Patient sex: F
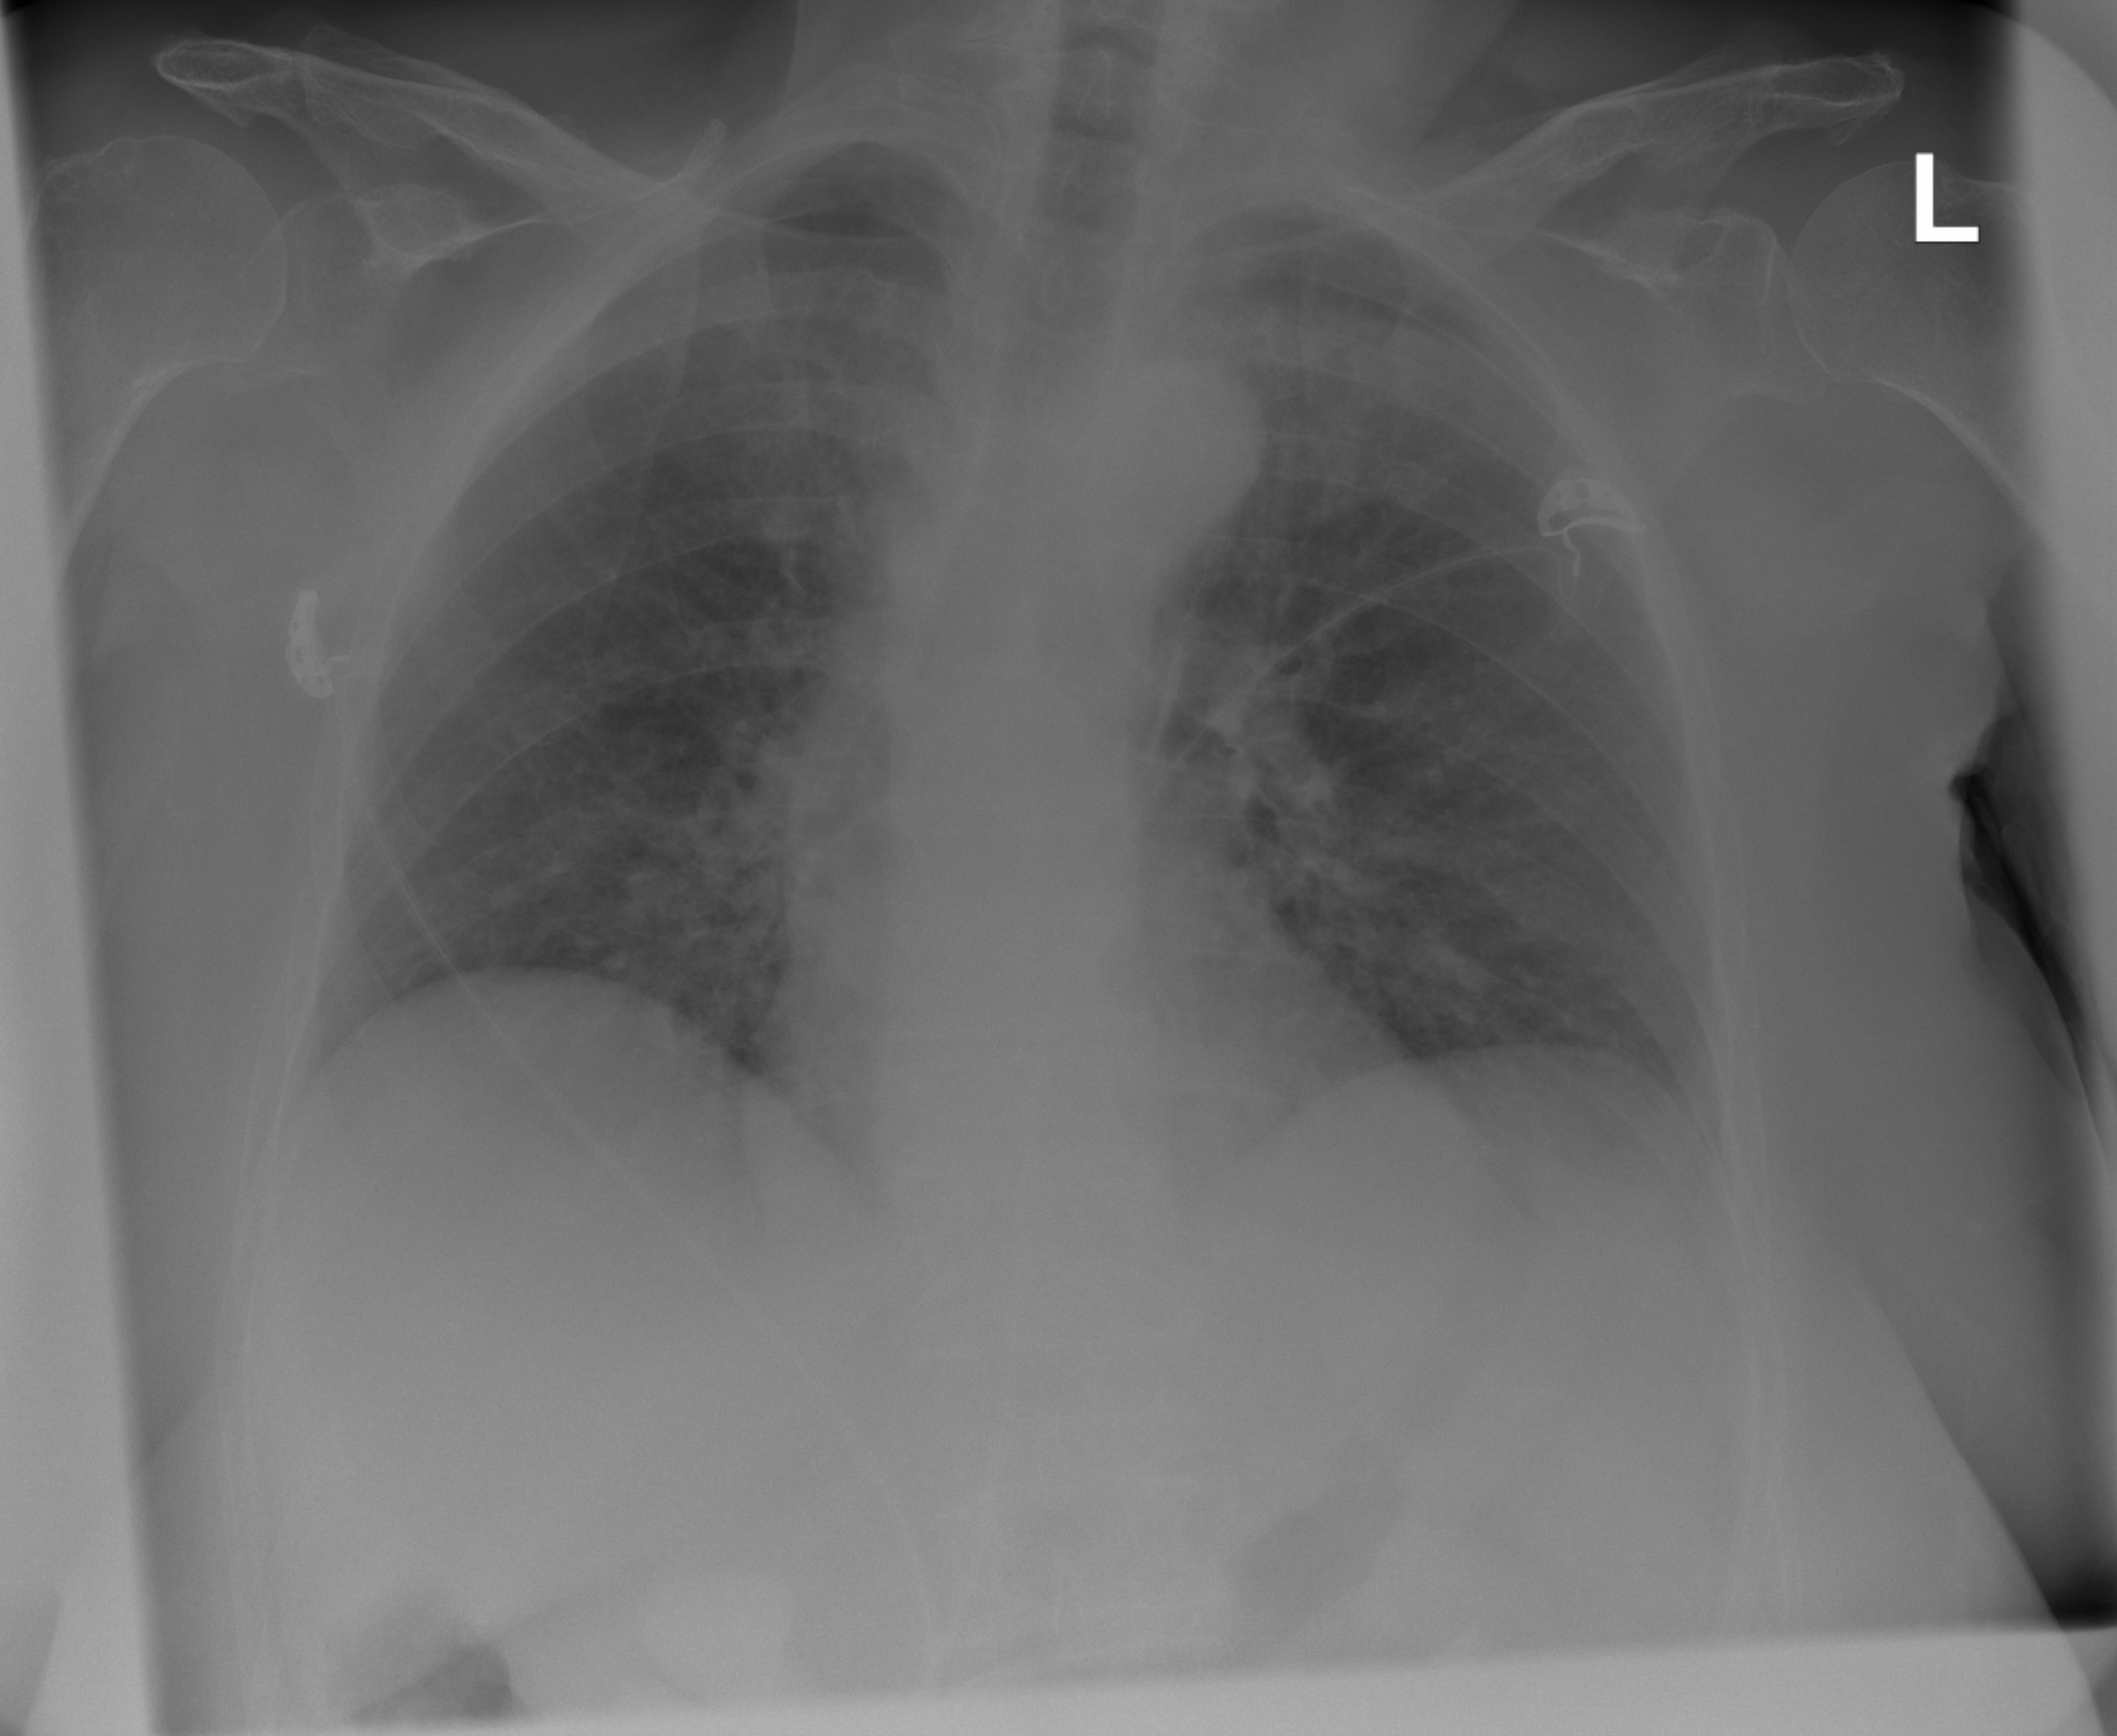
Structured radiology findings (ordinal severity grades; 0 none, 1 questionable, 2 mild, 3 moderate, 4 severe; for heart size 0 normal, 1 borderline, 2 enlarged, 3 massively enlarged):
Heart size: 0
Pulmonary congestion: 2
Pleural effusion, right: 0
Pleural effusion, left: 0
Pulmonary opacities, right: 0
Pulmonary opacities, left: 0
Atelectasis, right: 0
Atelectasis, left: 0